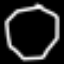
Label: octagon